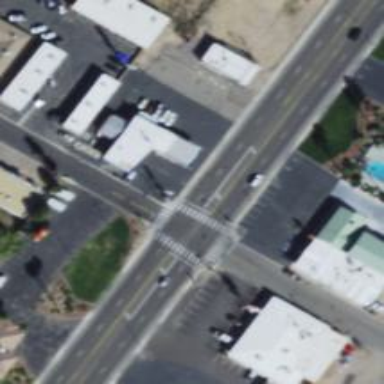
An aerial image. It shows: Uncontrolled footway crossing with zebra markings.